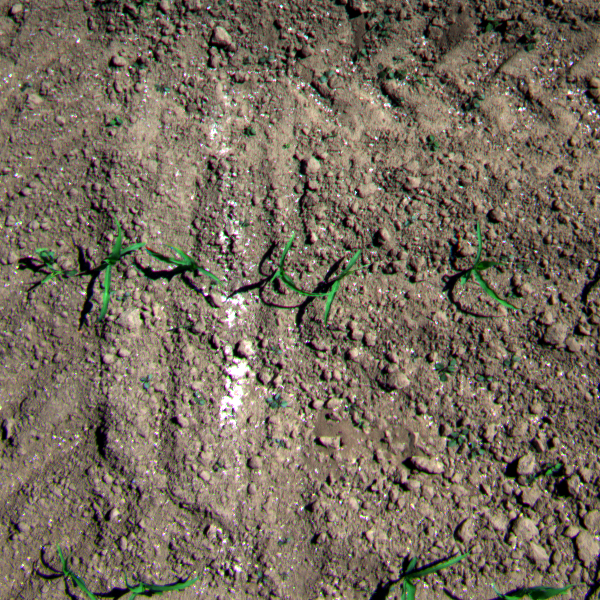
Acquisition date: 2023-05-30
Tile: 0756
Annotated plant instances:
label: maize
label: weed_other
label: maize
label: maize
label: maize
label: maize
label: maize
label: maize
label: maize
label: maize
label: weed_other
label: amaranth
label: amaranth
label: amaranth
label: amaranth
label: amaranth
label: amaranth
label: amaranth
label: amaranth
label: weed_other
label: weed_other
label: amaranth
label: amaranth
label: weed_other
label: weed_other
label: weed_other
label: amaranth
label: weed_other
label: amaranth
label: weed_other
label: weed_other
label: amaranth
label: amaranth
label: amaranth
label: amaranth
label: amaranth
label: maize
label: amaranth
label: weed_other
label: amaranth
label: amaranth
label: amaranth
label: amaranth
label: amaranth
label: weed_other
label: amaranth
label: amaranth
label: weed_other
label: amaranth
label: weed_other
label: amaranth
label: amaranth
label: amaranth
label: weed_other
label: weed_other
label: weed_other
label: amaranth
label: amaranth
label: amaranth
label: amaranth
label: amaranth
label: amaranth
label: amaranth
label: weed_other
label: barnyard_grass
label: barnyard_grass
label: weed_other
label: weed_other
label: barnyard_grass
label: weed_other
label: weed_other
label: amaranth
label: weed_other
label: weed_other